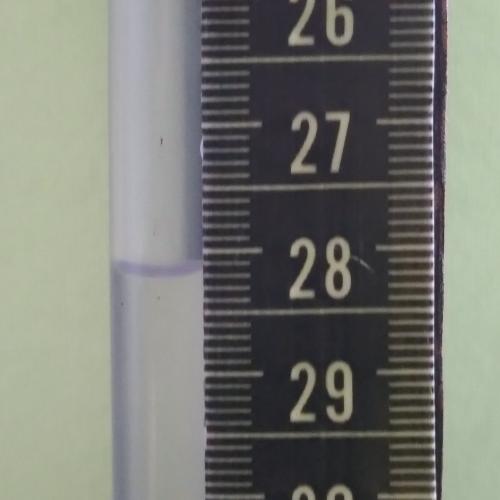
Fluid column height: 28.2 cm